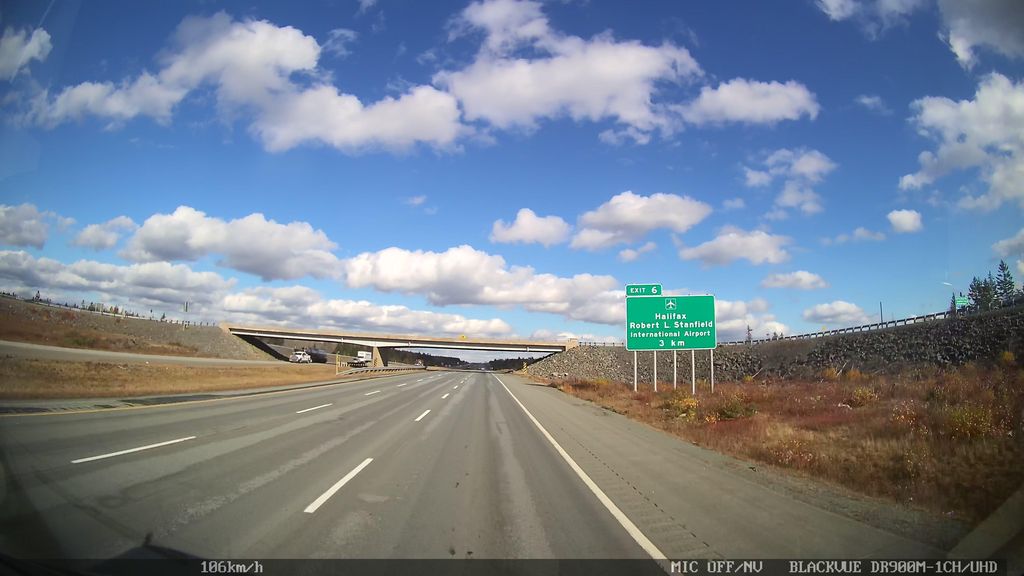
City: halifax